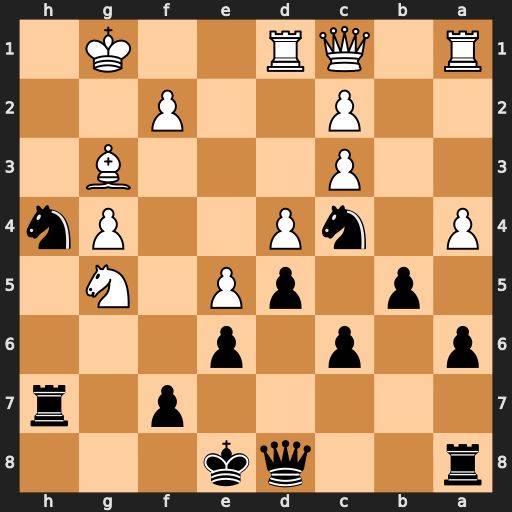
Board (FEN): r2qk3/5p1r/p1p1p3/1p1pP1N1/P1nP2Pn/2P3B1/2P2P2/R1QR2K1
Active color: b
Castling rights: q
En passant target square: -
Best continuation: Qxg5 Qxg5 Nf3+ Kg2 Nxg5